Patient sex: M
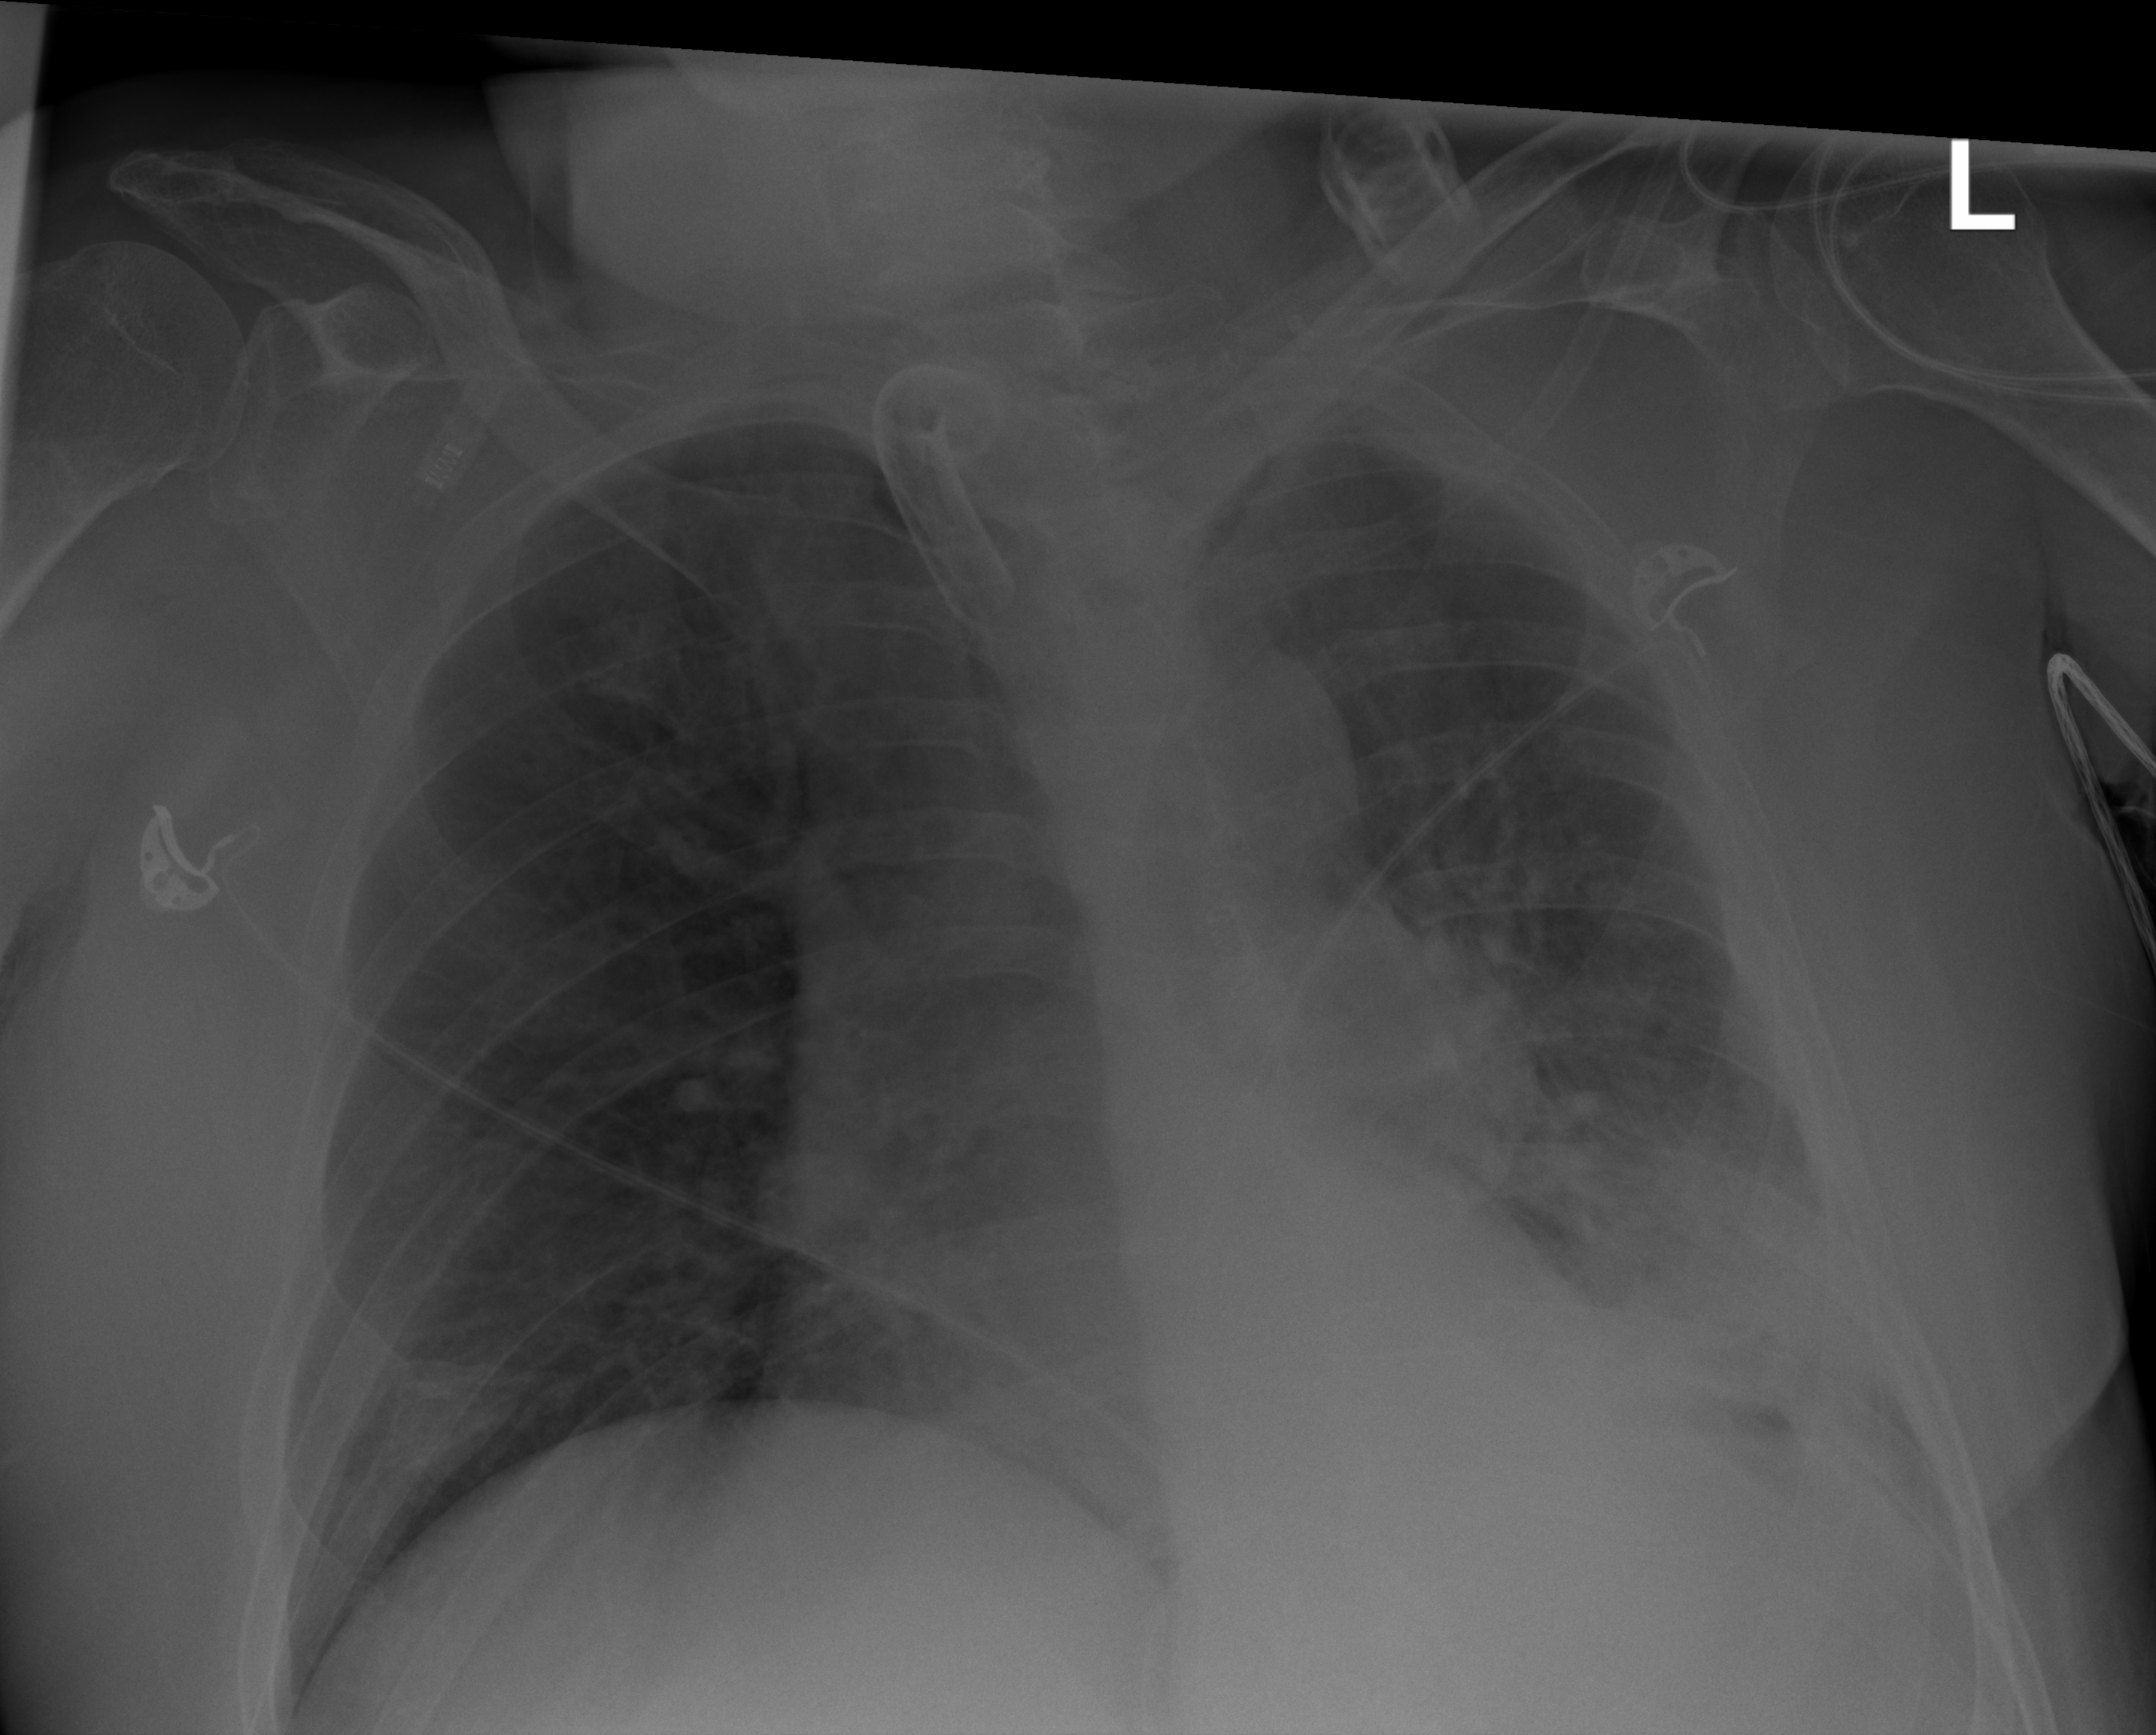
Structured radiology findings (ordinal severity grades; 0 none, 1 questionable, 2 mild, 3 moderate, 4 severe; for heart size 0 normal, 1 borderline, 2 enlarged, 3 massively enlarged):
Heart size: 1
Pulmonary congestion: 0
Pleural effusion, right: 0
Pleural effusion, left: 2
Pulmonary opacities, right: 0
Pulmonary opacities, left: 2
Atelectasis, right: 2
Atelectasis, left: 2